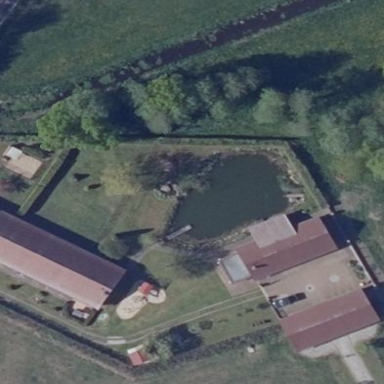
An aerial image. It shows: Peaceful pond surrounded by nature.